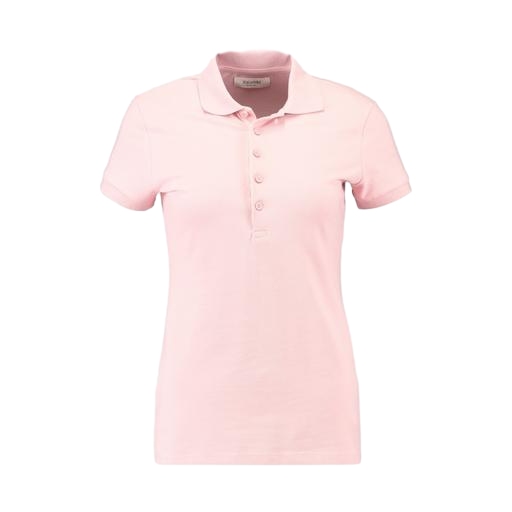
pink classic-fit polo shirt, pink polo style shirt, pink pique polo shirt, white background